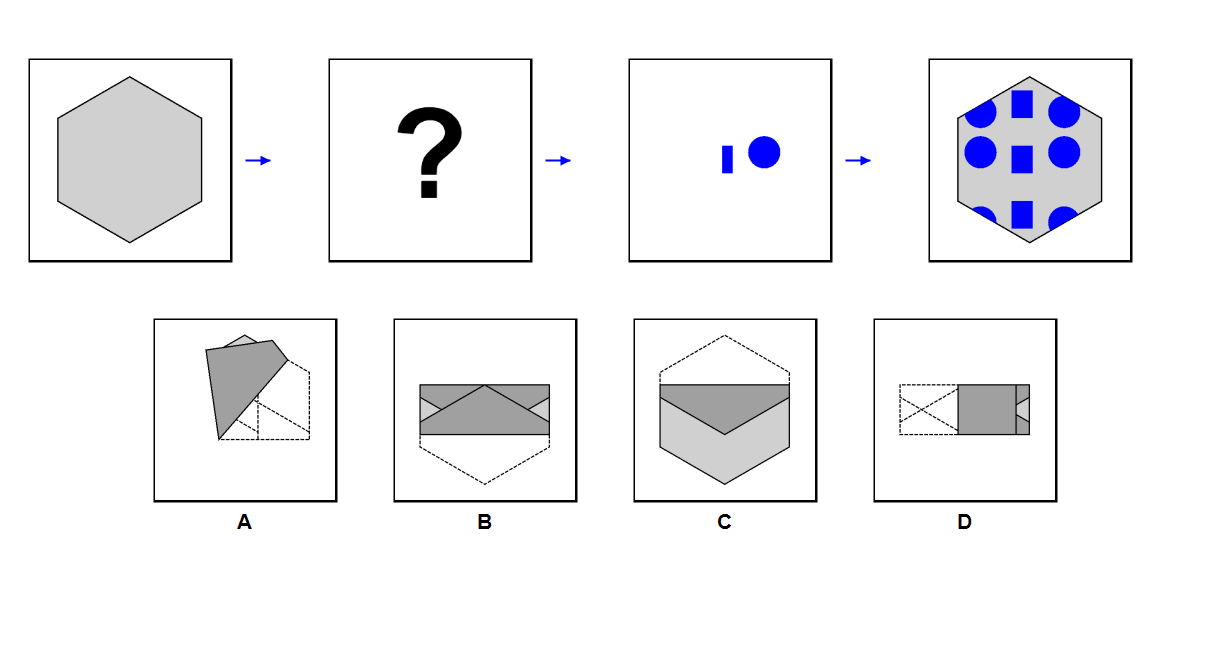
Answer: A